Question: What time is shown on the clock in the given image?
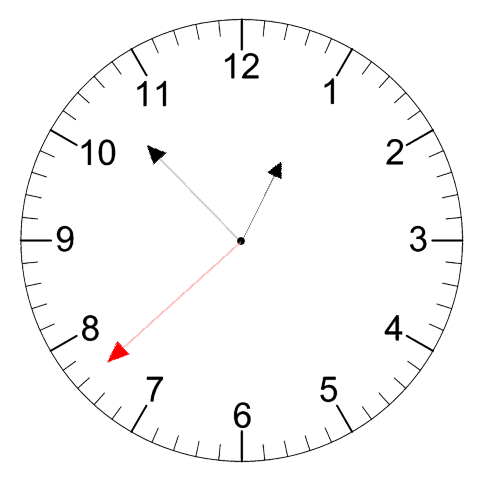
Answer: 12:52:38